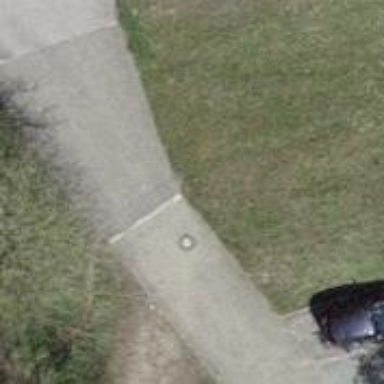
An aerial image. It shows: Driveway made of paving stones.